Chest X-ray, AP view. Patient: 59 years old, sex F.
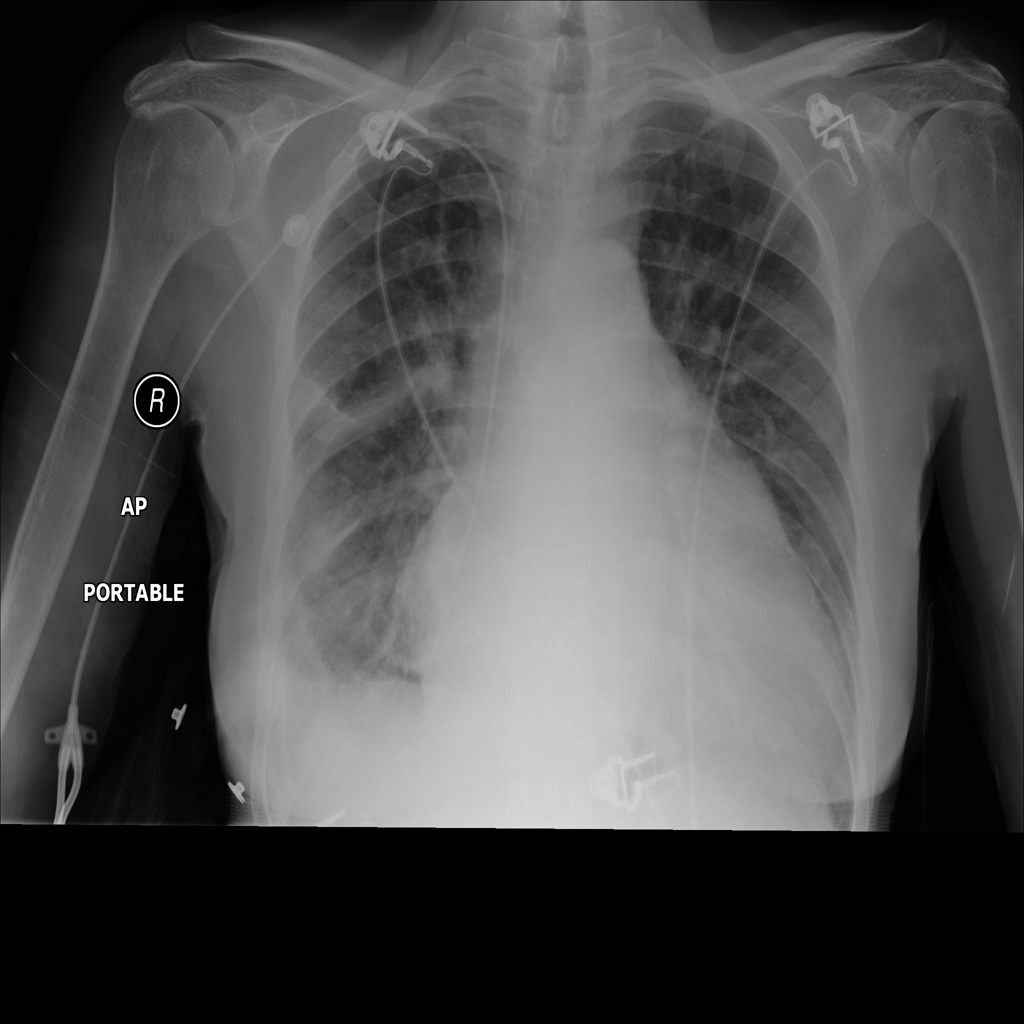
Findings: Effusion